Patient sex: M
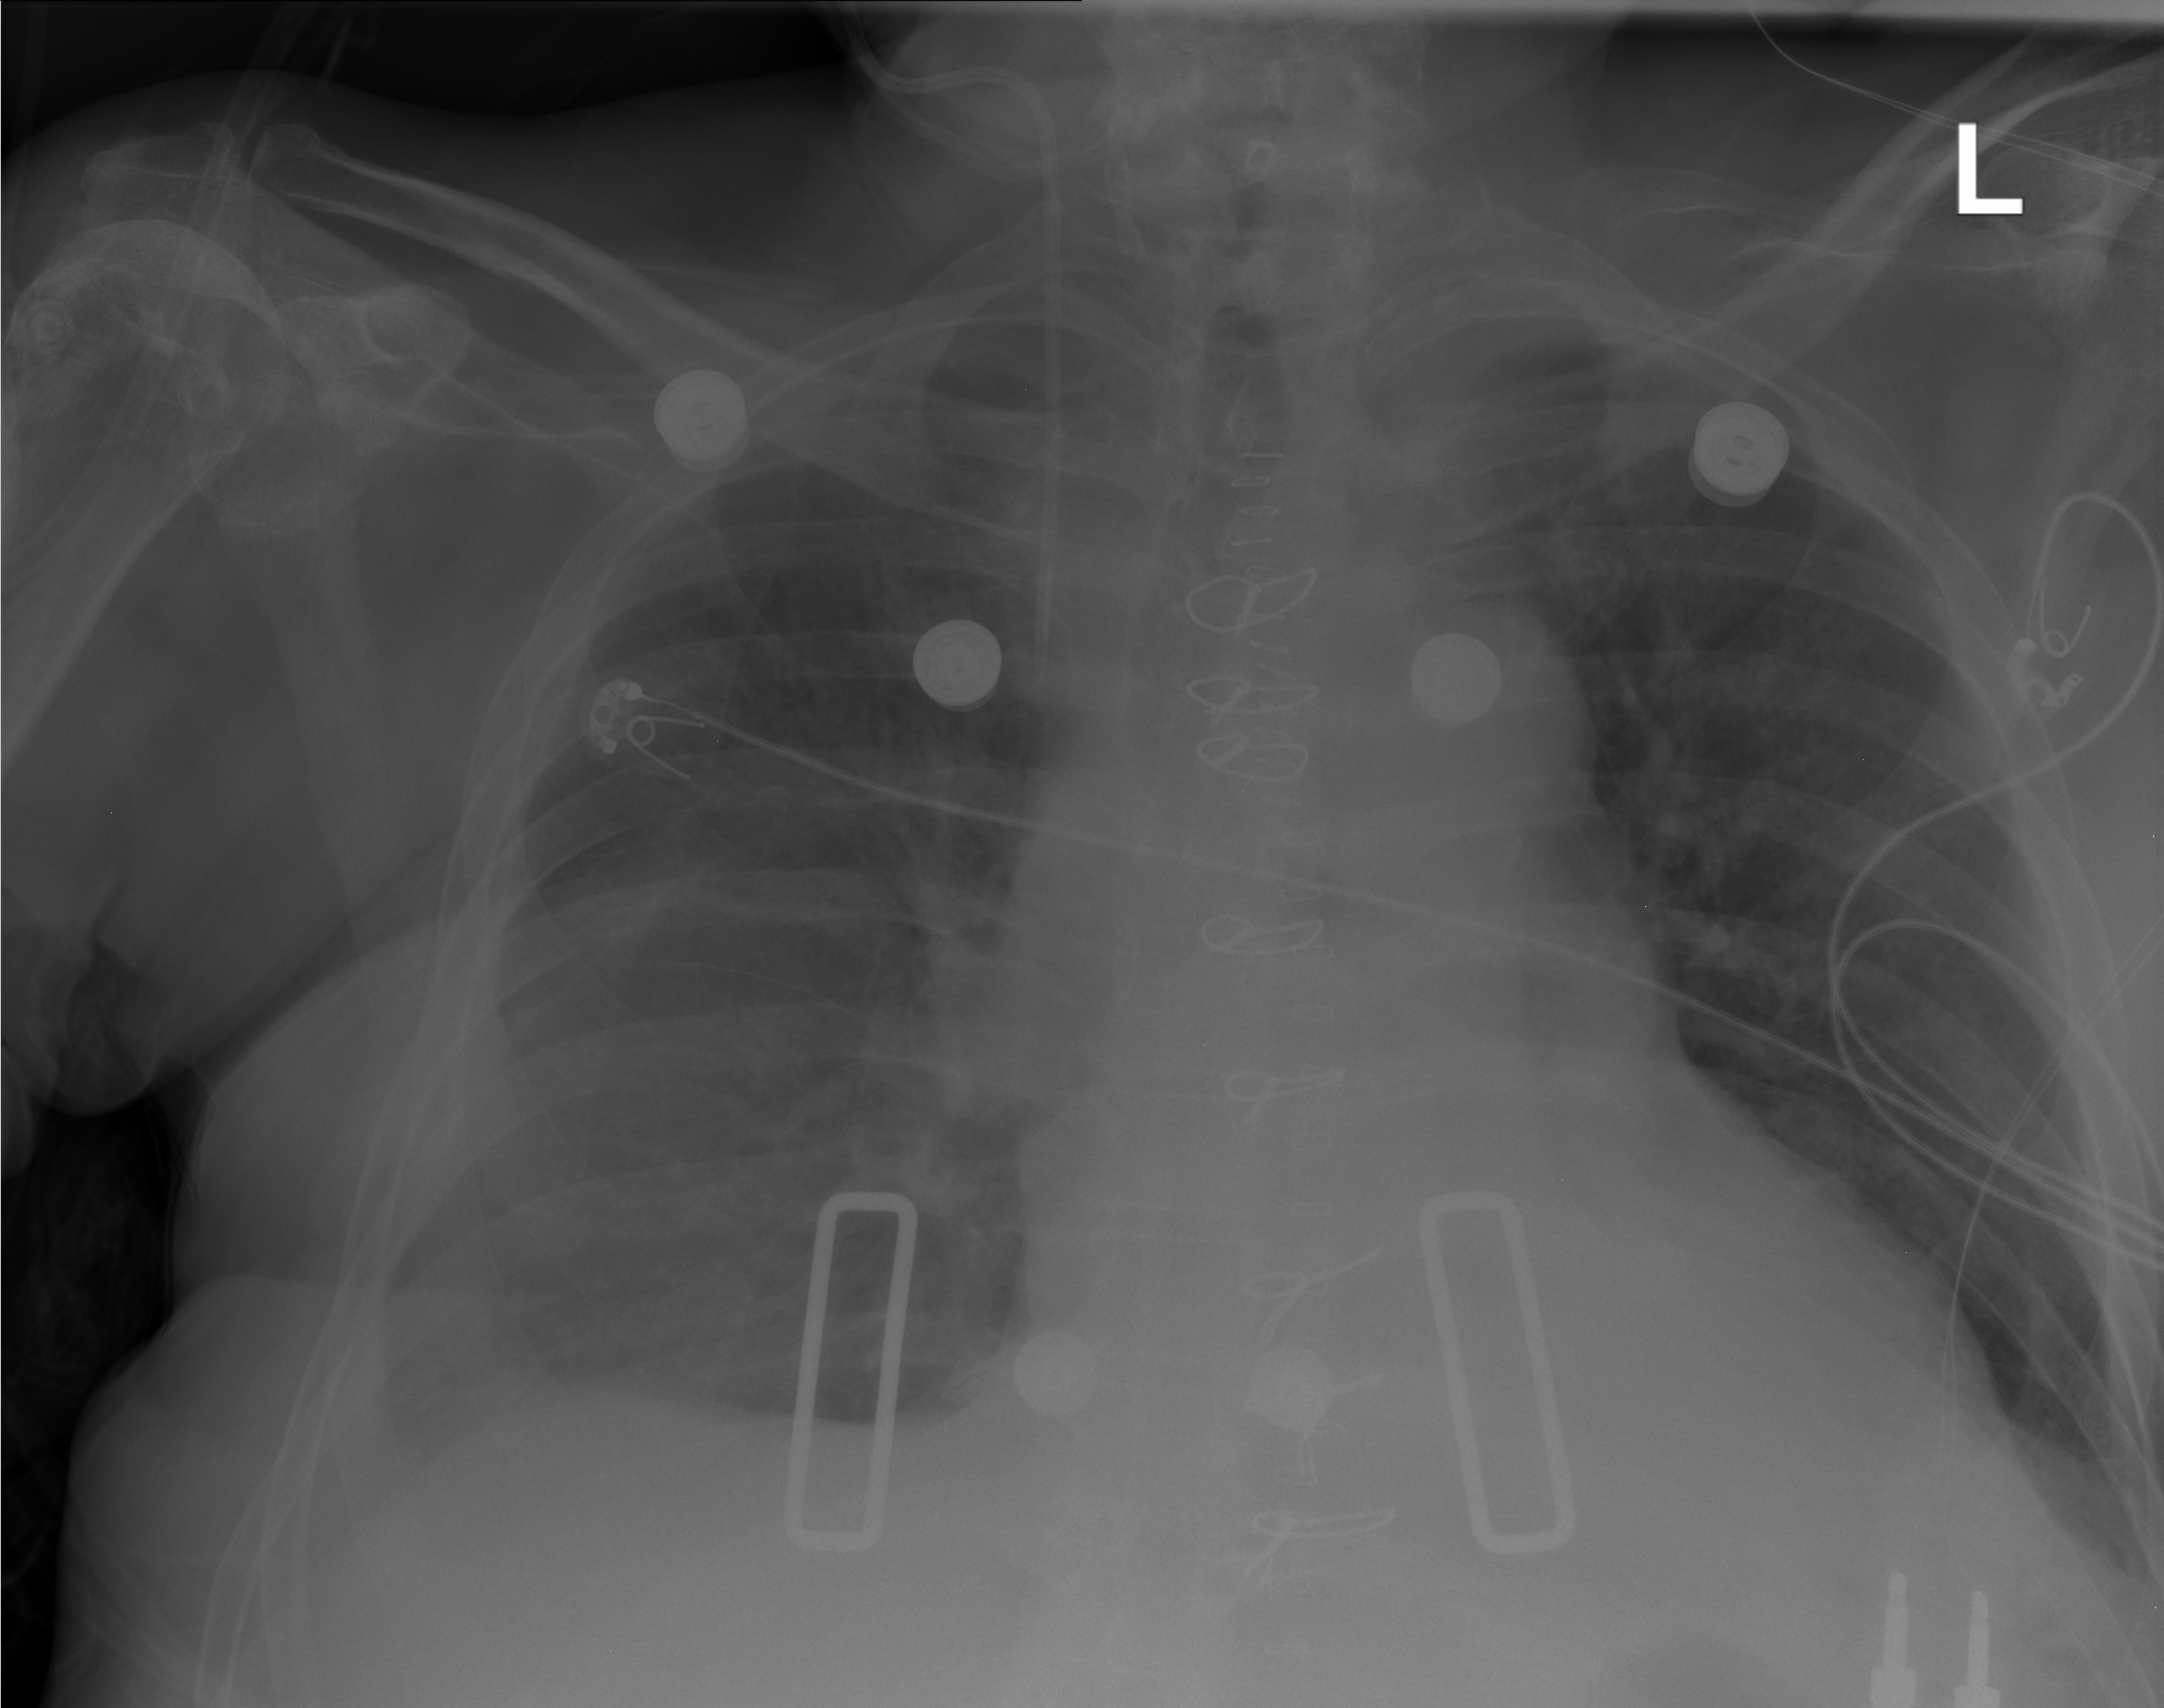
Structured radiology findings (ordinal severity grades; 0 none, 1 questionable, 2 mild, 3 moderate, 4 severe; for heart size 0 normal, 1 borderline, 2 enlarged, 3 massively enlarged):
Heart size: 1
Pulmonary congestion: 0
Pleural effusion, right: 0
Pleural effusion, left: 0
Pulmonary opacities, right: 0
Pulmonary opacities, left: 0
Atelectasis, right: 2
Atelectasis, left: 0